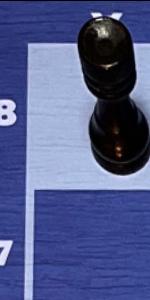
Label: Empty